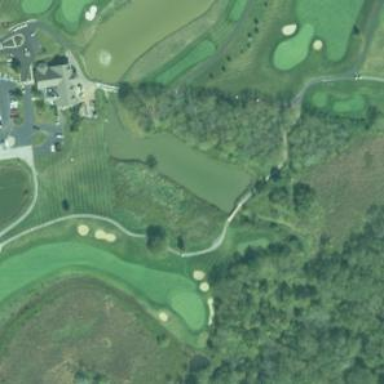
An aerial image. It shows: Water hazard in golf course. The hazard is natural water feature.